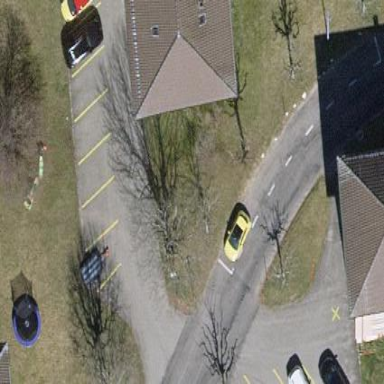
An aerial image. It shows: Street-side parking available in parallel orientation.